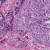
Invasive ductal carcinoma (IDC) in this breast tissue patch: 1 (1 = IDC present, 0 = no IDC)